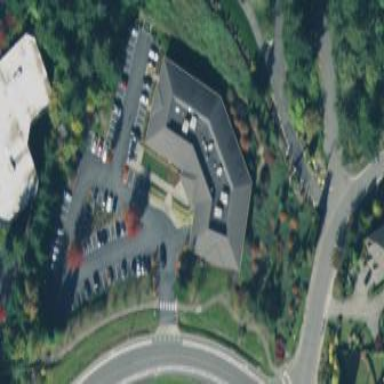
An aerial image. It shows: Commercial building.